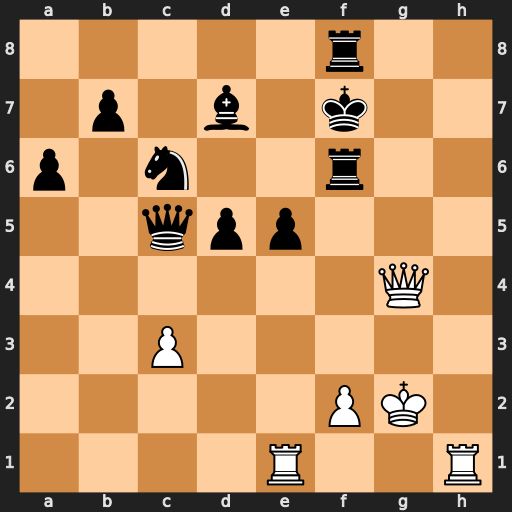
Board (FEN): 5r2/1p1b1k2/p1n2r2/2qpp3/6Q1/2P5/5PK1/4R2R
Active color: w
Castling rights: -
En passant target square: -
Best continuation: Rh7+ Ke8 Qxd7#